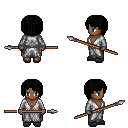
a pixel art fantasy rpg character, female body template, human, dark skin, white robe, robe skirt, black pageboy hairstyle, gray slippers, spear, four views (front, back, left, right), 2x2 character sprite sheet, small pixel art, hard edges, no anti-aliasing